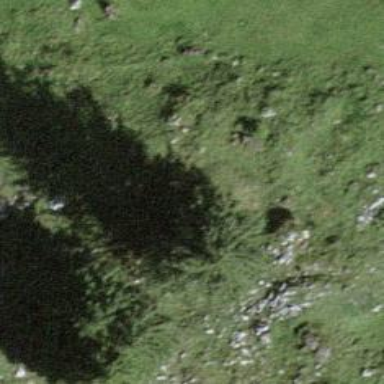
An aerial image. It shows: Evergreen tree with needle-leaved leaves.